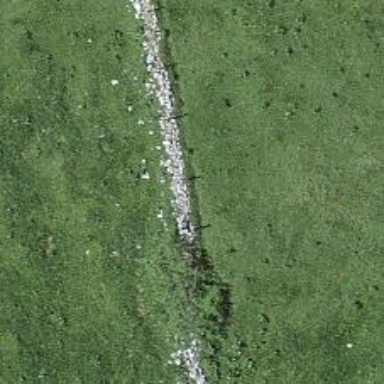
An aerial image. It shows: Wall made of dry stone.